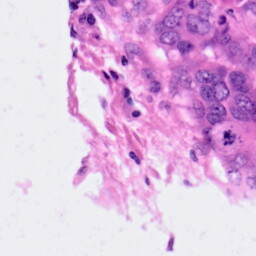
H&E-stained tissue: Pancreatic